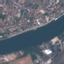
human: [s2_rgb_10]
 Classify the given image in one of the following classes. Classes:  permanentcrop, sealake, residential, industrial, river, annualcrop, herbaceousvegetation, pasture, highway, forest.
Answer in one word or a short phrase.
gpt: River